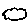
Label: cloud